如图，已知在$\triangle ABC$中，射线$AM \parallel BC$，$P$是边$BC$上一动点，$\angle APD = \angle B$，$PD$交射线$AM$于点$D$，连接$CD$．$AB=4$，$BC=6$，$\angle B=60^\circ$．

\vspace{0.3cm}
\noindent\textbf{(1) 求证：$AP^2 = AD \cdot BP$；}
\noindent\textbf{(2) 如果以$AD$为半径的圆$A$与以$BP$为半径的圆$B$相切，求线段$BP$的长度；}
\noindent\textbf{(3) 将$\triangle ACD$绕点$A$旋转，如果点$D$恰好与点$B$重合，点$C$落在点$E$的位置上，求此时$\angle BEP$的余切值．}
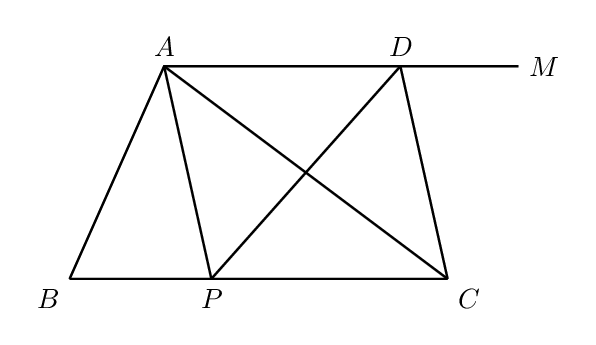
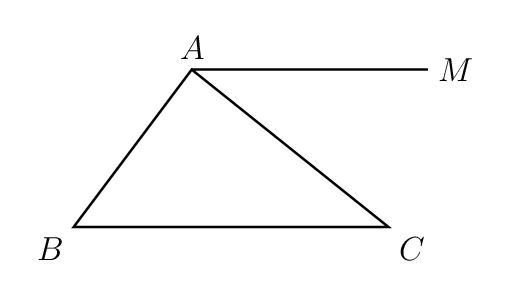
【解答】
\vspace{0.5cm}
\noindent\textbf{【详解】}
\noindent\textbf{(1) $\because AM \parallel BC$，}
\noindent\textbf{$\therefore \angle APB = \angle DAP$，}
\noindent\textbf{$\because \angle APD = \angle B$，}
\noindent\textbf{$\therefore \triangle ABP \backsim \triangle DPA$，}
\noindent\textbf{$\therefore \dfrac{AP}{DA} = \dfrac{BP}{AP}$，}
\noindent\textbf{$\therefore AP^2 = AD \cdot BP$；}

\vspace{0.3cm}
\noindent\textbf{(2) 设$BP=x$，作$AH \perp BC$于$H$，如图所示：}

\noindent\textbf{$\because \angle B=60^\circ$，$AB=4$，}
\noindent\textbf{$\therefore \angle BAH = 30^\circ$，}
\noindent\textbf{$\therefore BH = \dfrac{1}{2}AB = 2$，}
\noindent\textbf{根据勾股定理得：$AH = \sqrt{4^2 - 2^2} = 2\sqrt{3}$，}
\noindent\textbf{$AP^2 = PH^2 + AH^2 = (x-2)^2 + (2\sqrt{3})^2 = x^2 - 4x + 16$，}
\noindent\textbf{$\therefore AD = \dfrac{AP^2}{BP} = \dfrac{x^2 - 4x + 16}{x}$，}
\noindent\textbf{两圆相切时，$AB = |AD \pm BP|$，}
\noindent\textbf{即$4 = \left|x \pm \dfrac{x^2 - 4x + 16}{x}\right|$，}
\noindent\textbf{解得：$x=2$，}
\noindent\textbf{$\therefore BP$的长度为$2$；}

\vspace{0.3cm}
\noindent\textbf{(3) 根据题意得：$AD = AB = \dfrac{x^2 - 4x + 16}{x} = 4$，}
\noindent\textbf{解得：$x=4$，}
\noindent\textbf{$\therefore BP=4$，}
\noindent\textbf{$\because \angle ABP = 60^\circ$，$AB = BP = 4$}
\noindent\textbf{$\therefore \triangle ABP$为等边三角形，}
\noindent\textbf{$AD = AB = 4$，$CH = BC - BH = 4$，$AD \parallel CH$，$\angle AHC = 90^\circ$，}
\noindent\textbf{$\therefore$四边形$ADCH$为矩形，}
\noindent\textbf{$\therefore BE = CD = AH = 2\sqrt{3}$，$\angle ABE = \angle ADC = 90^\circ$，}
\noindent\textbf{作$PG \perp AB$于$G$，如图所示：}
\noindent\textbf{则$PG \parallel BE$，$PG = 2\sqrt{3}$}
\noindent\textbf{$\therefore PG = BE$，}
\noindent\textbf{$\therefore BF = FG = \dfrac{1}{2}BG = 1$，}
\noindent\textbf{$\therefore \cot\angle EBP = \dfrac{BE}{BF} = 2\sqrt{3}$．}

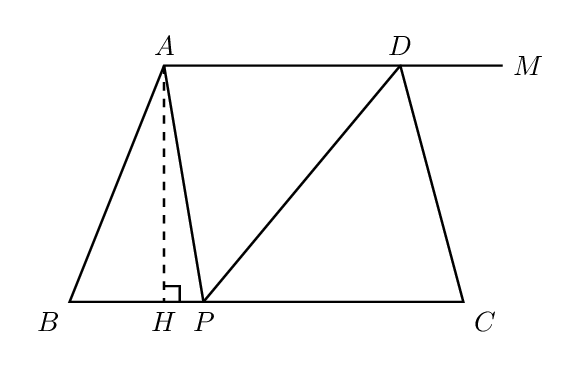
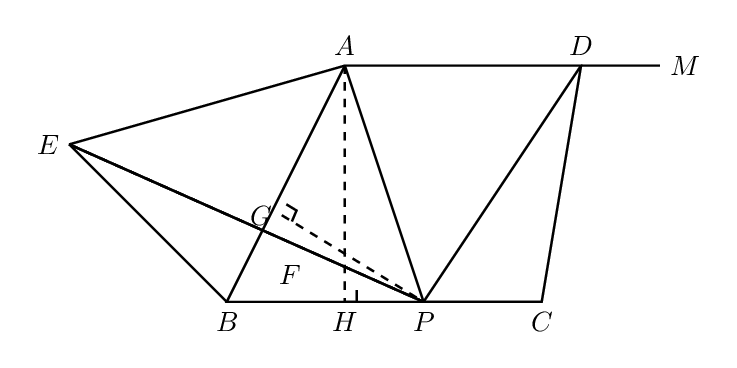